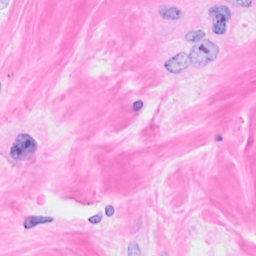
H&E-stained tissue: Breast